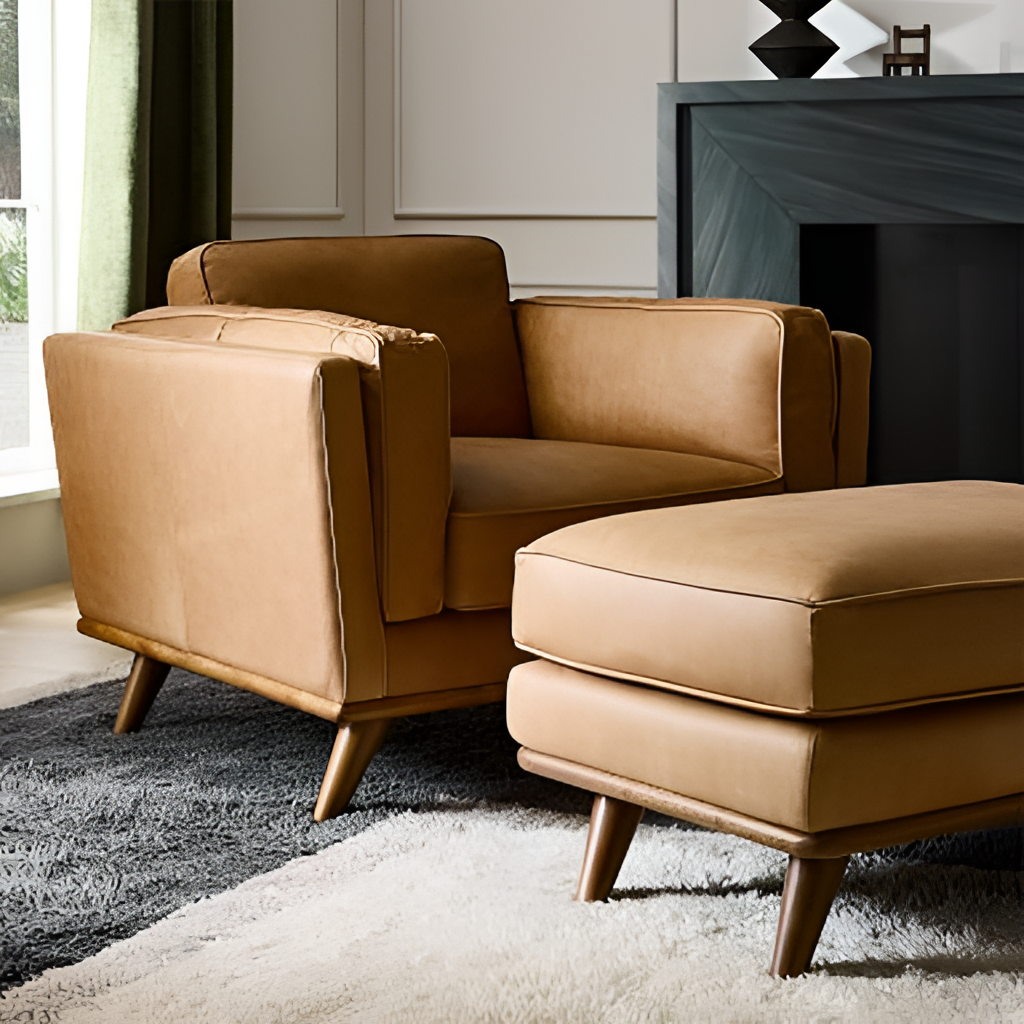
living room, leather armchair, gray carpet flooring, with soft pattern, paint wallpaper, with solid pattern, contemporary